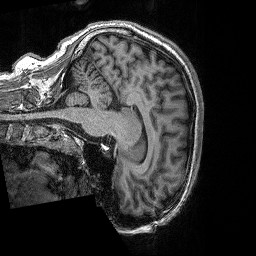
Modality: T1w
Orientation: sagittal
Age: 30
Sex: male